Question: I have a problem with 'JComboBox'. It's blocking another field in a frame meant to display another value that is linked through a foreign key in a database, a value that depends on the combo box already pop out. But somehow, after the user clicks the combo box it is blocking another field. The app is using MySql.
Here's the code:
'''
public void comboBoxBerat(){
DbConnection DB = new DbConnection();
DB.DbConnection();
con = DB.con;
stat = DB.stmt;
try {
sql = "SELECT * FROM weight_of_services";
rs = stat.executeQuery(sql);
while (rs.next()) {
jComboBoxBerat.addItem(rs.getString("weight"));
}
con.close();
} catch (Exception e) {
JOptionPane.showMessageDialog(this, e.getMessage());
}
}
'''
'''
private void jComboBoxBeratActionPerformed(java.awt.event.ActionEvent evt) {
DbConnection DB = new DbConnection();
DB.DbConnection();
con = DB.con;
stat = DB.stmt;
String item = (String)jComboBoxBerat.getSelectedItem();
String sql = "SELECT price FROM weight_of_services WHERE weight = ?";
try {
pst = con.prepareStatement(sql);
pst.setString(1, item);
rs = pst.executeQuery();
if (rs.next()) {
String price = rs.getString("price");
txtHargaBerat.setText(price); //put value from combobox to txtField
}
con.close();
} catch (Exception e) {
}
}
'''
The problem after I select from the box its blocking another field.
This is the combo box problem in the frame

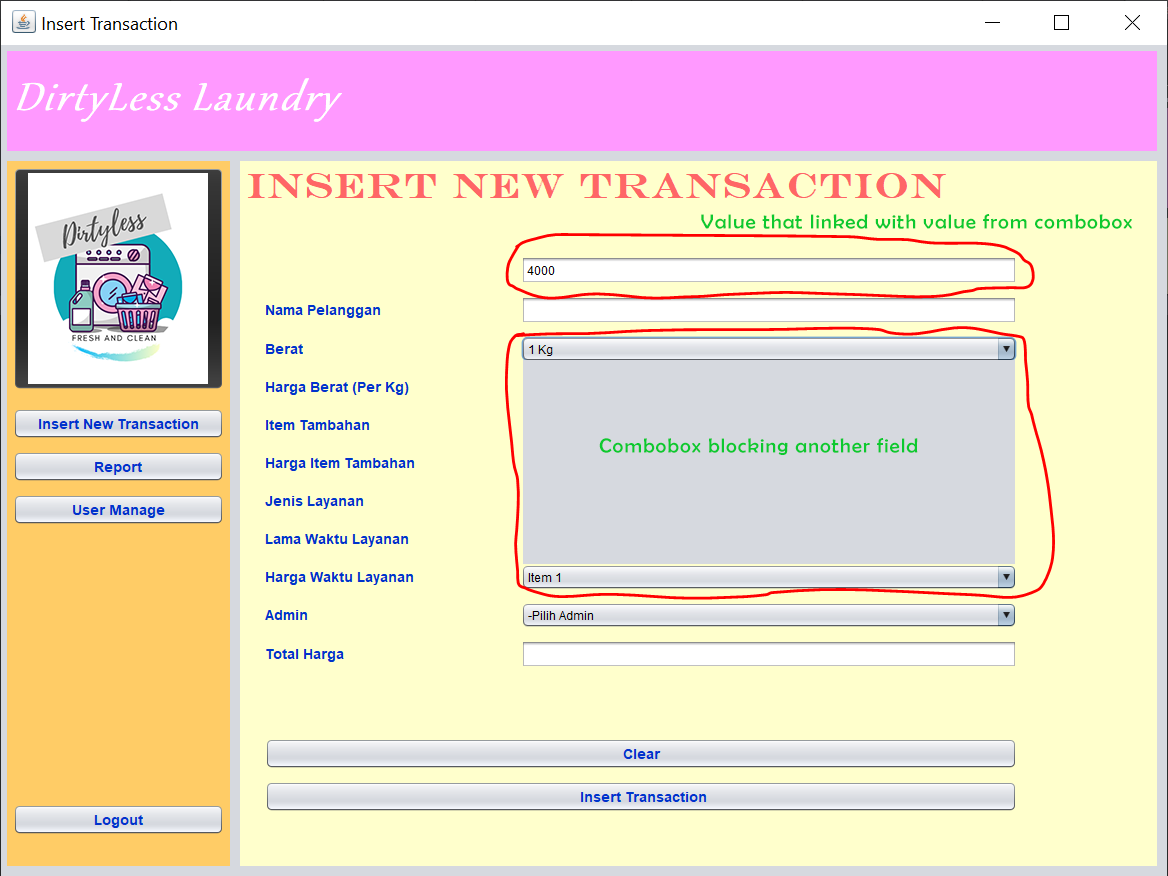
Answer: It's solved. This because i am using jpanel for customizing color for the frame. Its just so messed up with the stacking one panel on top of the other one. That's why my dropdown list get blocked. So what I did, removed all the panel. Custom and sorting it more carefully and tidy from the start.